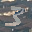
Label: 3